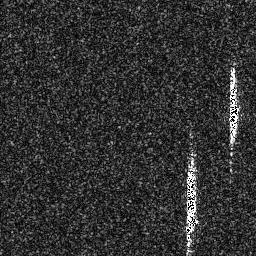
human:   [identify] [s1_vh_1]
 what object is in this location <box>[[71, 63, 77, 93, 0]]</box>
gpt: <ref>1 medium ship at the bottom right</ref>

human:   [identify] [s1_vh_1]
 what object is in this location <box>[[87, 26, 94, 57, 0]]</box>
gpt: <ref>1 medium ship at the right</ref>